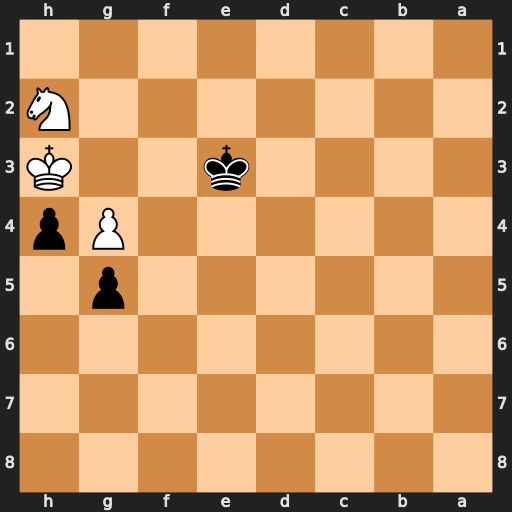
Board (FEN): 8/8/8/6p1/6Pp/4k2K/7N/8
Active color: b
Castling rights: -
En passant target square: -
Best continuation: Kf2 Nf1 Kxf1